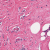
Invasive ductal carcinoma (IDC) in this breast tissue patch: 0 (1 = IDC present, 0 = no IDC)